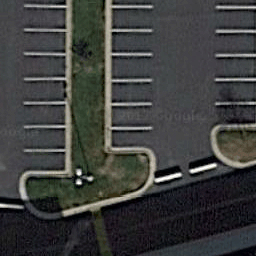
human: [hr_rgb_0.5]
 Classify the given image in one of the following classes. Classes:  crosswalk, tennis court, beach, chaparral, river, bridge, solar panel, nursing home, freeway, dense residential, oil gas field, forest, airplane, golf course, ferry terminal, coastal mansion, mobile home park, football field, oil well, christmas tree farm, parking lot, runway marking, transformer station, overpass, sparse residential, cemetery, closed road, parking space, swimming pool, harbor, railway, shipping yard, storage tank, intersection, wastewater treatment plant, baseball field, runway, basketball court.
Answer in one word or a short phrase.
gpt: parking space